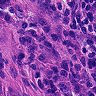
Metastatic tissue present: no